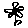
Label: flower